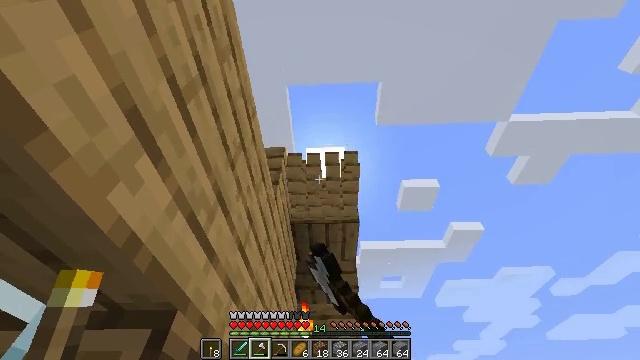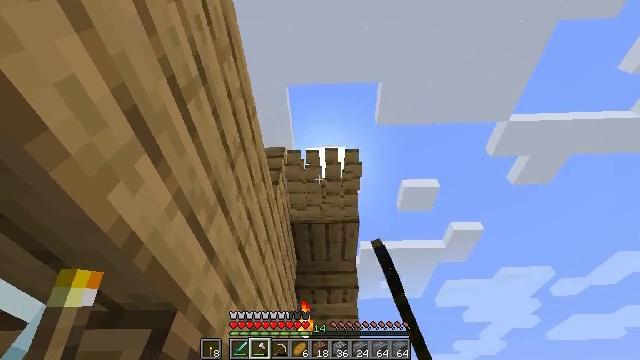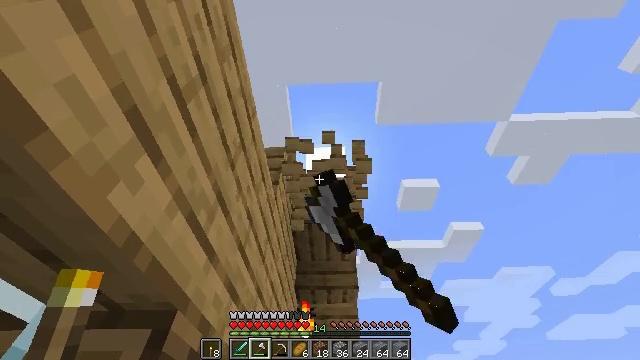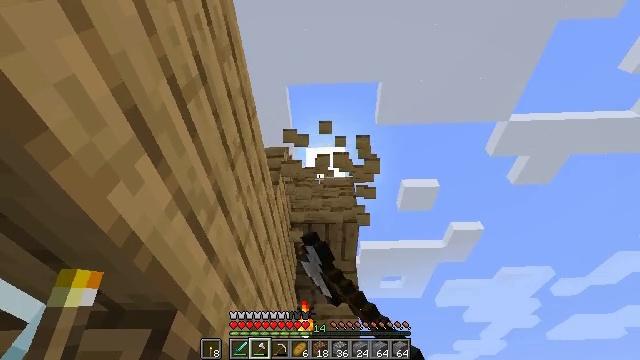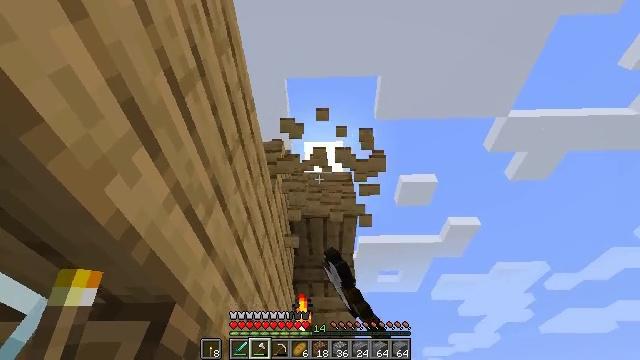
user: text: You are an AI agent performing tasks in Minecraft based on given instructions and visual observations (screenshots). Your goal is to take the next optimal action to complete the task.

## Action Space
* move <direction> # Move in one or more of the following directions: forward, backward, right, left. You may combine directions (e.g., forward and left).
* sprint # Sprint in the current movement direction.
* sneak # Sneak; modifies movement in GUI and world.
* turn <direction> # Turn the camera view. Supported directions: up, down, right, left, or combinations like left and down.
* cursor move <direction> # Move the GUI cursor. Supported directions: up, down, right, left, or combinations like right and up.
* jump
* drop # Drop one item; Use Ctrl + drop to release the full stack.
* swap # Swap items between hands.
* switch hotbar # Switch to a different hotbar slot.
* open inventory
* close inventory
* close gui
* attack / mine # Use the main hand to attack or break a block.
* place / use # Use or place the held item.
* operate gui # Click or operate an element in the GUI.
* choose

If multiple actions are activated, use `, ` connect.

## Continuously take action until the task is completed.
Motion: motion action
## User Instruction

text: Mine oak stairs.
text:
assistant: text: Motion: attack / mine
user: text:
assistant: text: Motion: attack / mine
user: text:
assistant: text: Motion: attack / mine
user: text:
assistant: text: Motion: turn down, attack / mine
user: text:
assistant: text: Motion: no_op